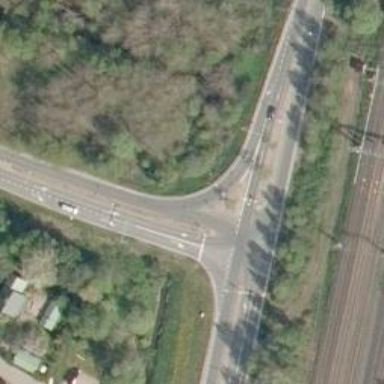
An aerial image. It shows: Asphalt road with secondary link designation.